Aerial crown-view tile of a tropical tree (Barro Colorado Island, Panama), acquired 20241014:
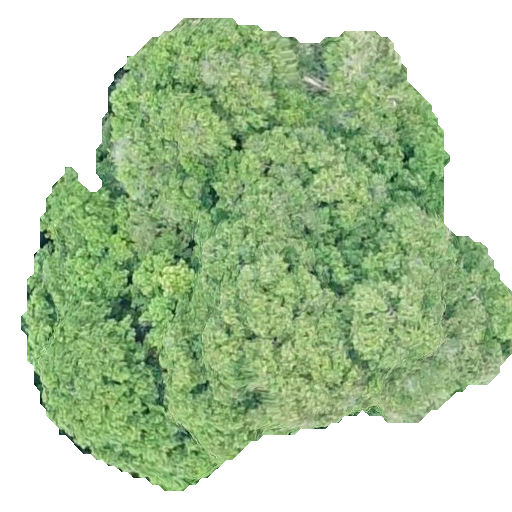
Species: Prioria copaifera
GBIF accepted scientific name: Prioria copaifera
Crown area: 250.411 m²